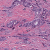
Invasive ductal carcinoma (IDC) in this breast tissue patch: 1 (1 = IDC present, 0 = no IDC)